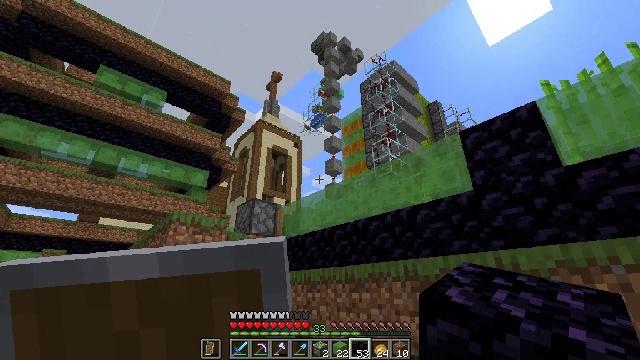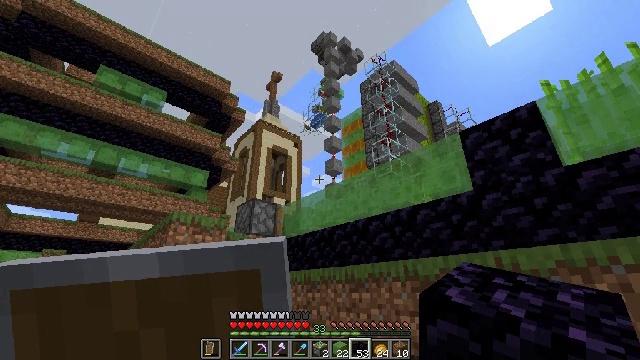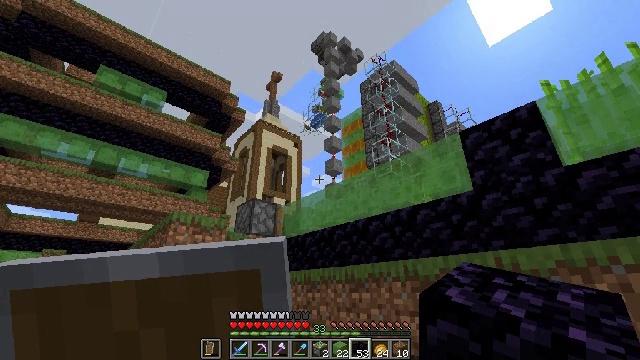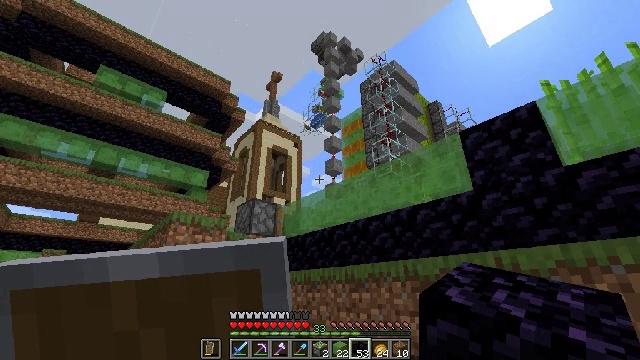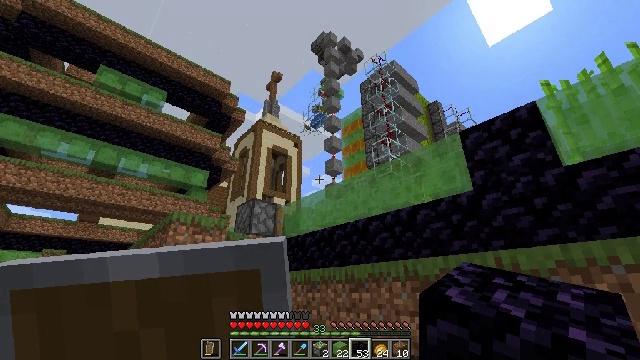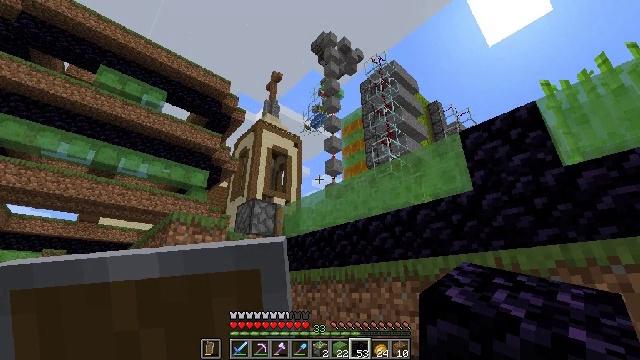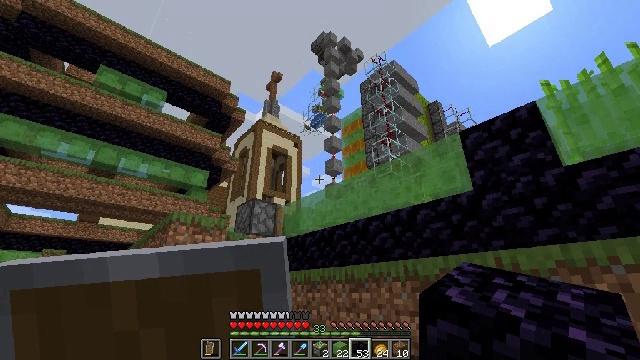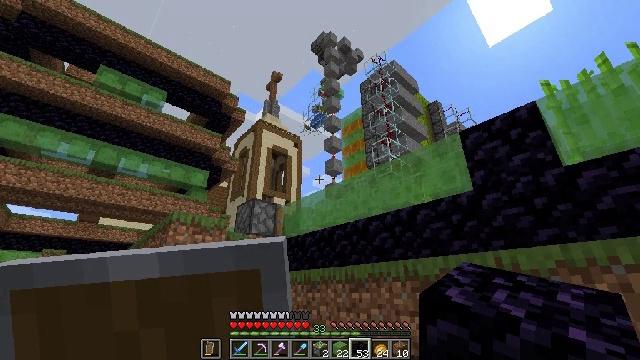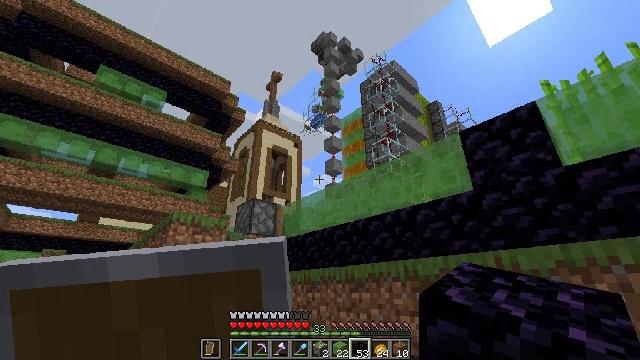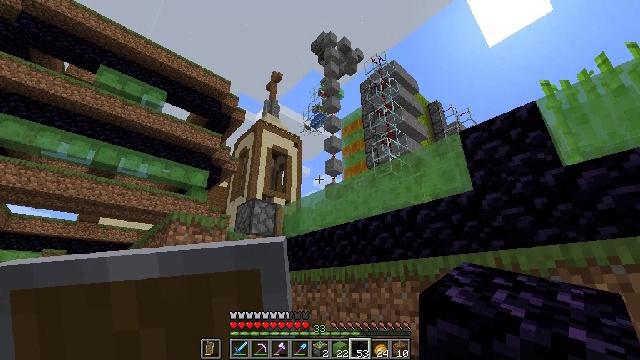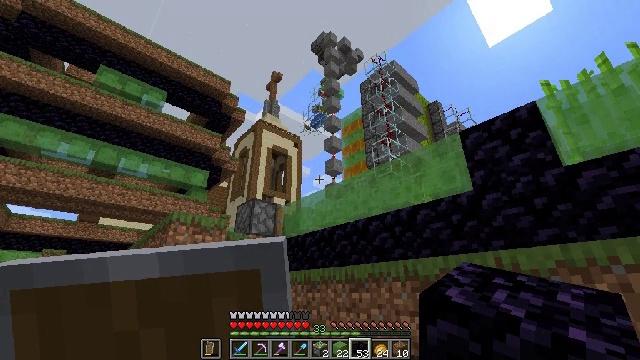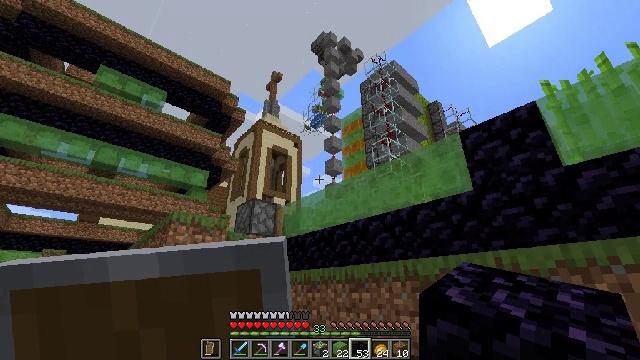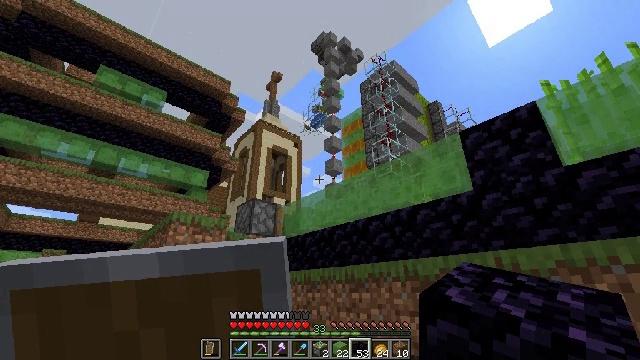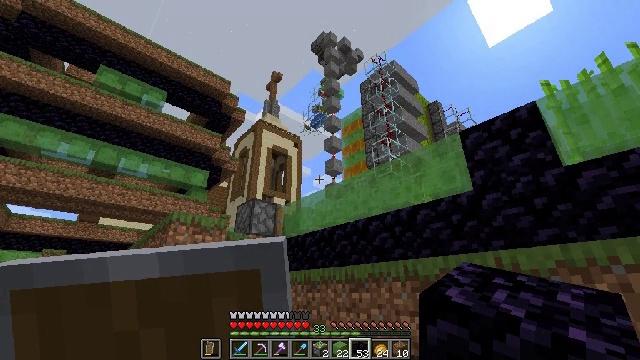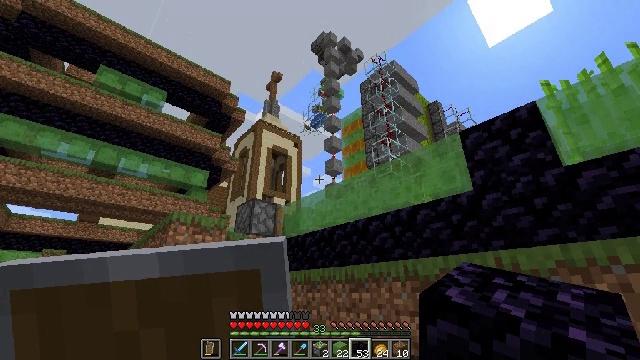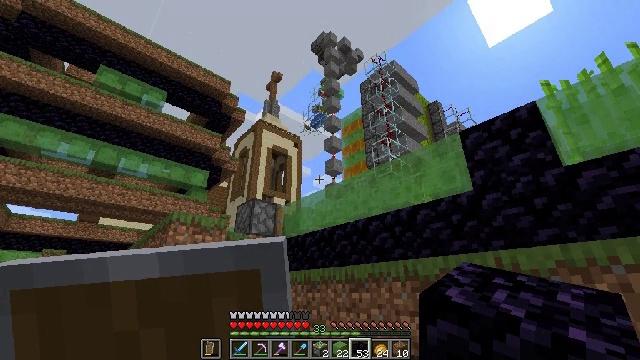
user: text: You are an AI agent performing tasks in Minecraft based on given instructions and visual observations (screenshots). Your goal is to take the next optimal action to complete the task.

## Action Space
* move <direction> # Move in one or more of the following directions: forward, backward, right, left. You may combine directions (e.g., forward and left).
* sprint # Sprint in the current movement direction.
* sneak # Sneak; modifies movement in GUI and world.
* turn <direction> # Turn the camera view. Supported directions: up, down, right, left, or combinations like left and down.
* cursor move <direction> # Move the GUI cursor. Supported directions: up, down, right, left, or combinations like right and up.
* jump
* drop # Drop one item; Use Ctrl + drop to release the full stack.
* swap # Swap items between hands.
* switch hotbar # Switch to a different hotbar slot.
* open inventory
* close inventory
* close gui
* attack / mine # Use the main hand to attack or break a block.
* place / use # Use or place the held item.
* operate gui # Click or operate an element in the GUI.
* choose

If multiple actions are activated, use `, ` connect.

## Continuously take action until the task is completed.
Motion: motion action
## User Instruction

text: Gather slime blocks for crafting purposes.
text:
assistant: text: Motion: no_op
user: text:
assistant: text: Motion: no_op
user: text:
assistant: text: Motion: no_op
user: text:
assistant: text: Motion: no_op
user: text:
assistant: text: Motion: no_op
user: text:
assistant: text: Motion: no_op
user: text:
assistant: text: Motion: no_op
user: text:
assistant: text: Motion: no_op
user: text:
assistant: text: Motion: no_op
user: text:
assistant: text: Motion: no_op
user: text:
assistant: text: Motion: no_op
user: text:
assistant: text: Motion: no_op
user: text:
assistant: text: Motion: no_op
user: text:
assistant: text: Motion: no_op
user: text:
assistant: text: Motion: no_op
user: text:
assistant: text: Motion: move left
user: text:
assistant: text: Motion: move left
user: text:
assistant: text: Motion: move left, turn left and down
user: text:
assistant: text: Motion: move left, turn down
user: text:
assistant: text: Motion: move forward and move left, turn right and down
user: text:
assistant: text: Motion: move forward and move left, turn right
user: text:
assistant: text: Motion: move forward and move left, turn right
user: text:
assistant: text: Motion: move forward and move left, turn right
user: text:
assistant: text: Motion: move forward and move left, turn right
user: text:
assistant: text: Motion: move forward and move left
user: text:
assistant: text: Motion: move forward and move left
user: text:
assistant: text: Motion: move left
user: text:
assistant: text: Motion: no_op
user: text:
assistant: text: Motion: no_op
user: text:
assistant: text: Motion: no_op